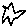
Label: star